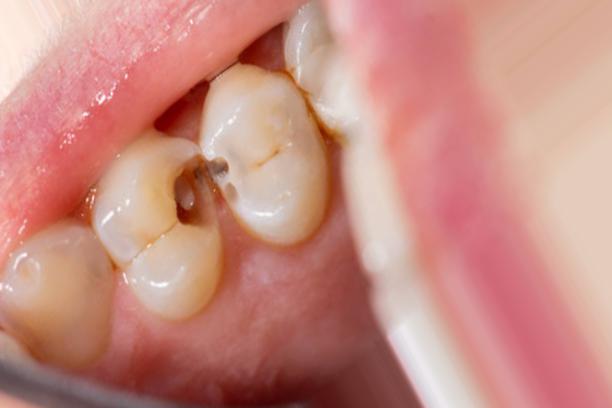
Condition: Caries